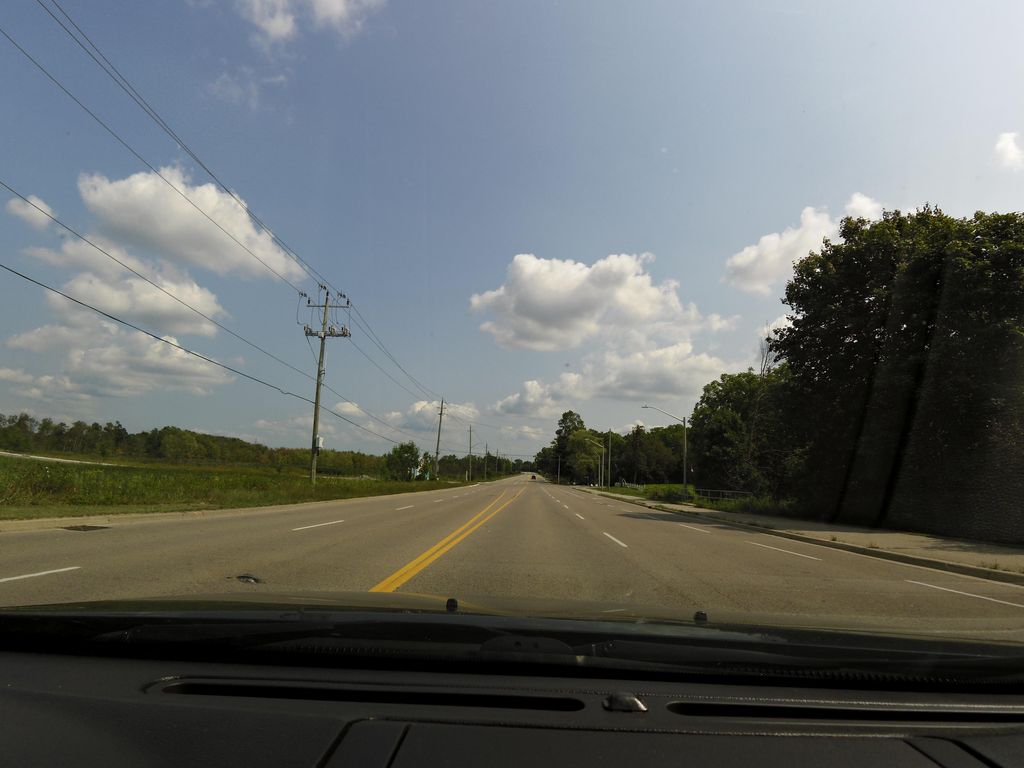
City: kitchener-waterloo